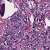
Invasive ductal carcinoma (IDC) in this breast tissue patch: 1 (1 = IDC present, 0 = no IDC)